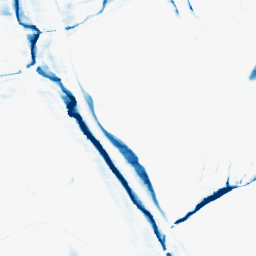
Category: morphological
Decomposition family: morphological_rect
Decomposition parameters: operation: closing
width: 20
height: 3
Upsampling method: quartic
Upsampling parameters: scale: 4
Upsampling scale: 4